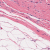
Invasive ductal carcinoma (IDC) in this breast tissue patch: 0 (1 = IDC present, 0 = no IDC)